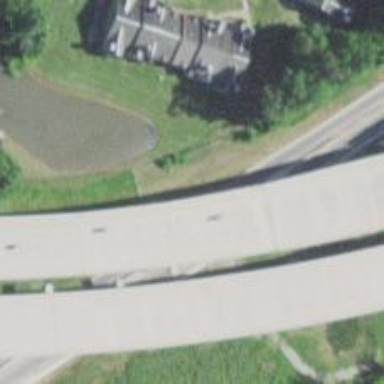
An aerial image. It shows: Viaduct bridge on motorway.